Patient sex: F
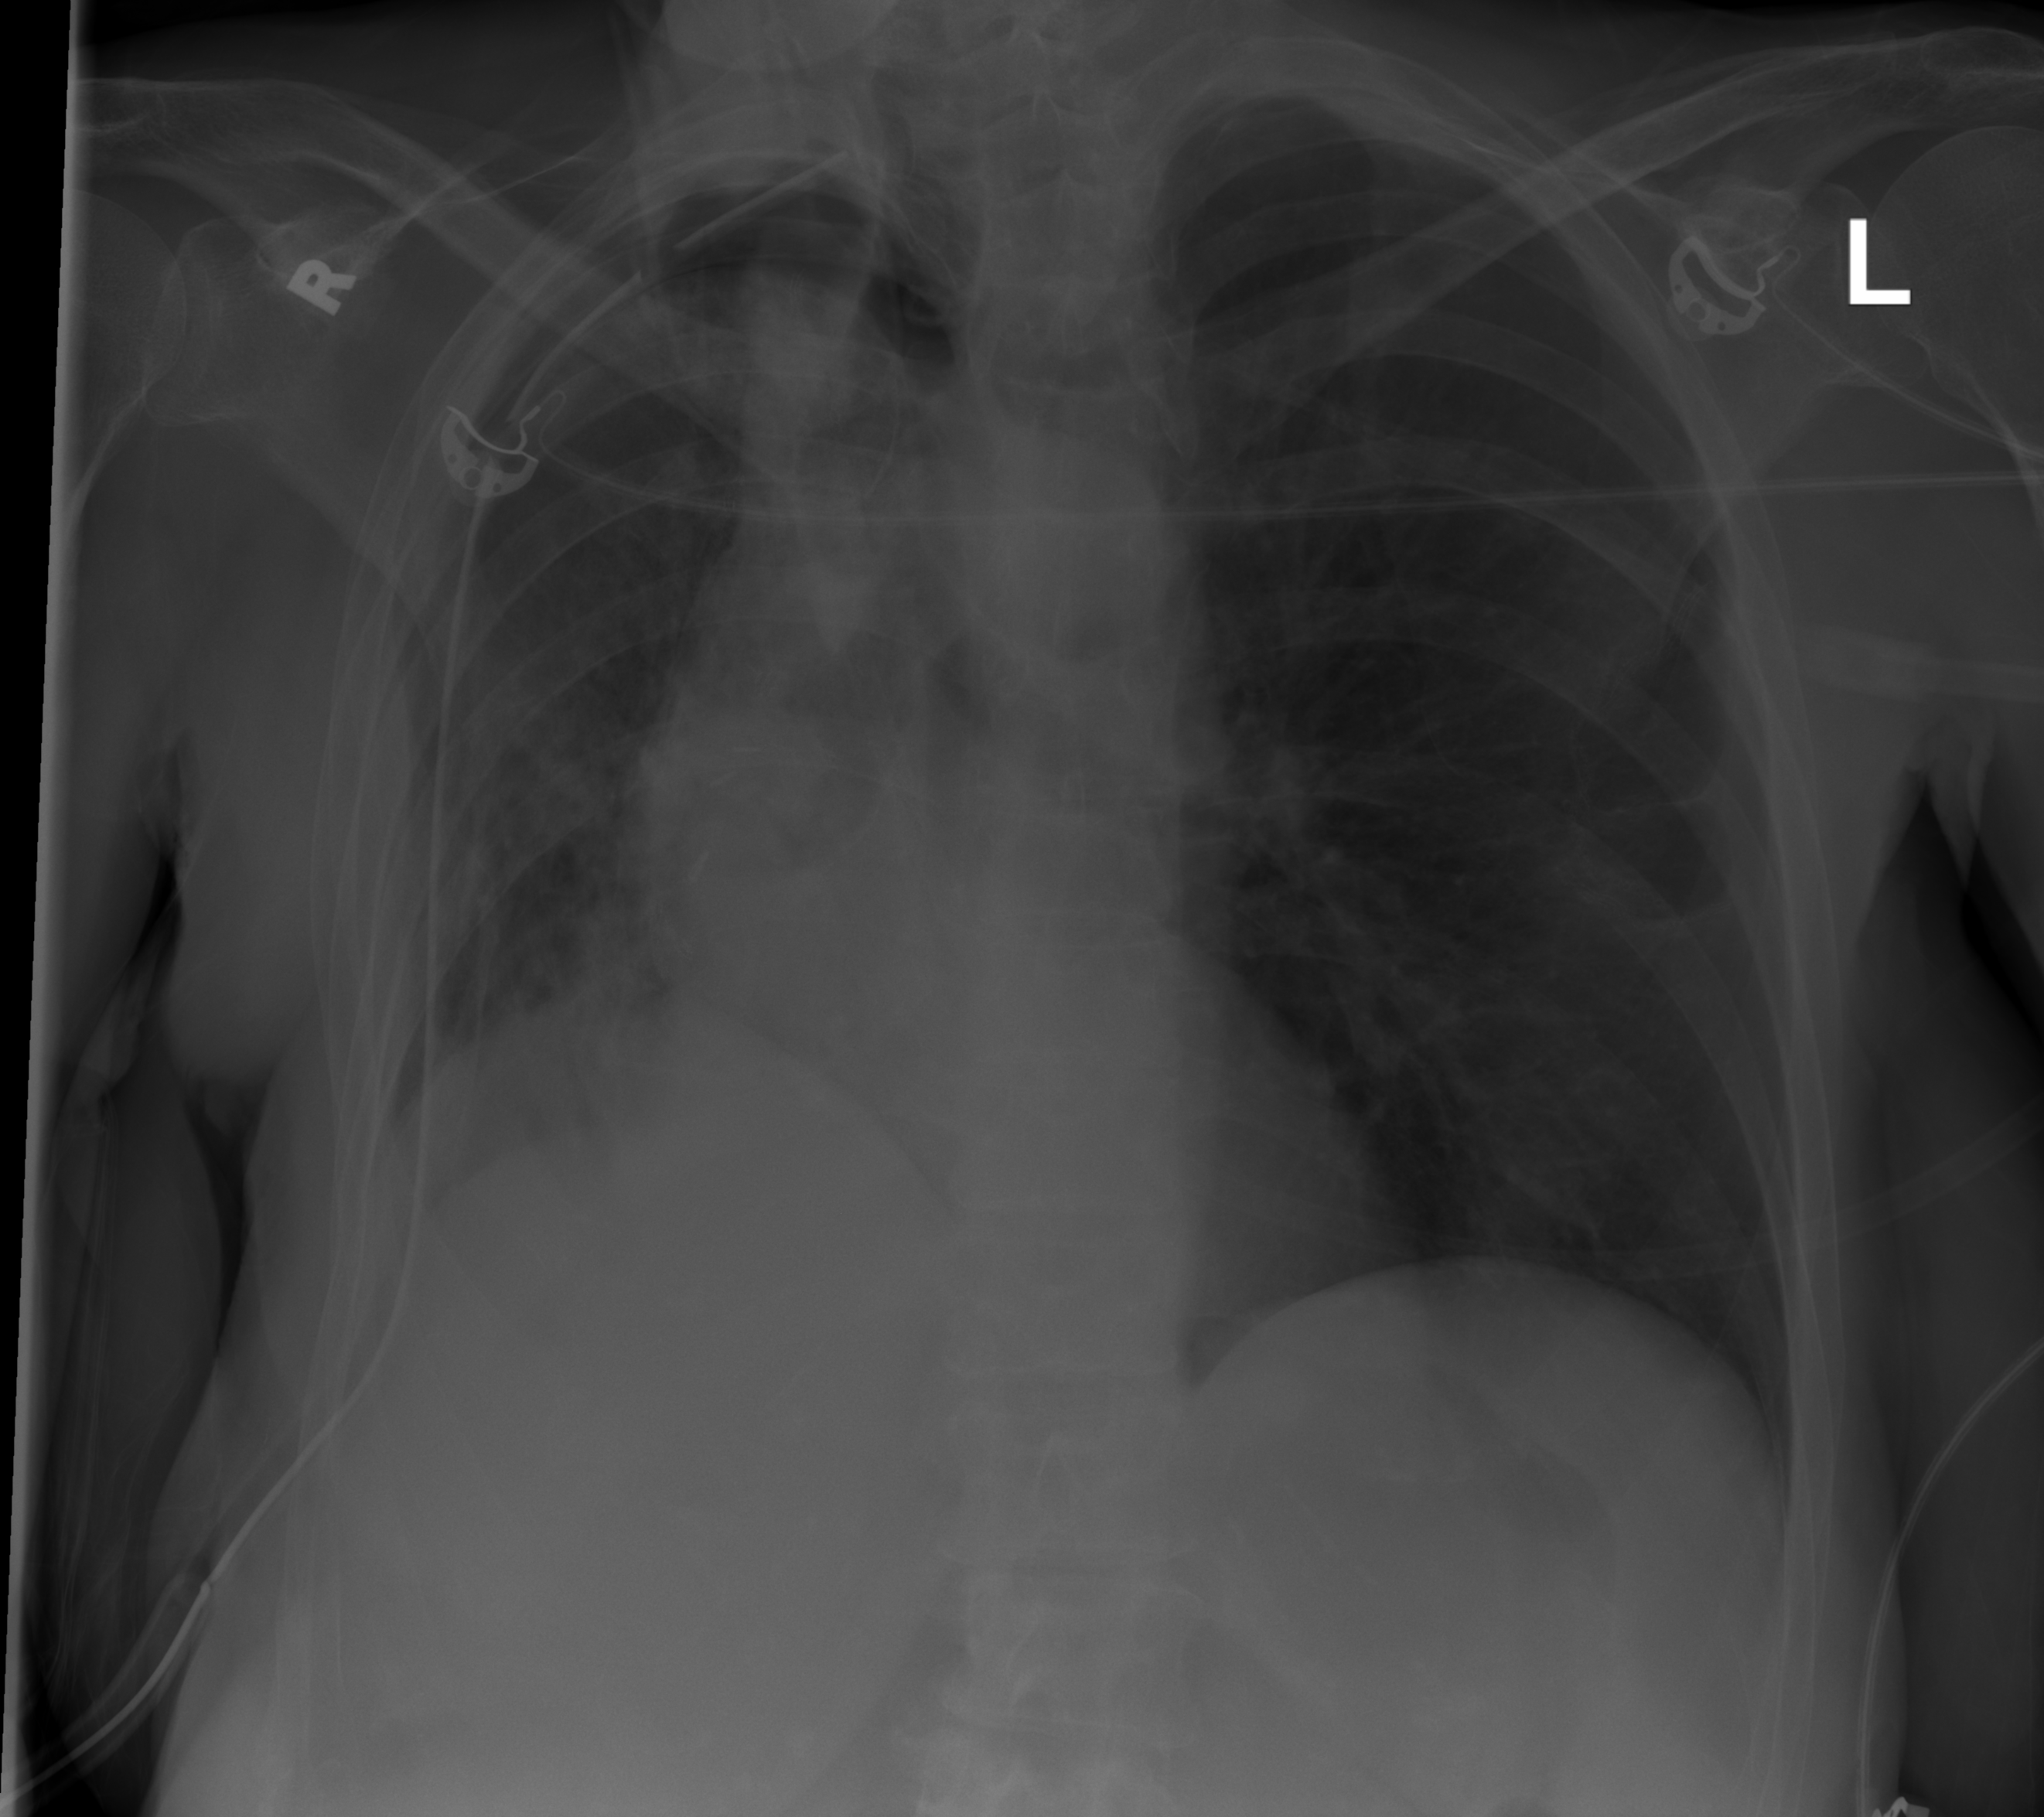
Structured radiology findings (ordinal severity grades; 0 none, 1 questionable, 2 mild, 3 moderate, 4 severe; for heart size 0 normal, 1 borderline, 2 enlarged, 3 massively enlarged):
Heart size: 0
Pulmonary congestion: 0
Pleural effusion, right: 2
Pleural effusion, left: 0
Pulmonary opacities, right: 0
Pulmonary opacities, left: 0
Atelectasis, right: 2
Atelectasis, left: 0